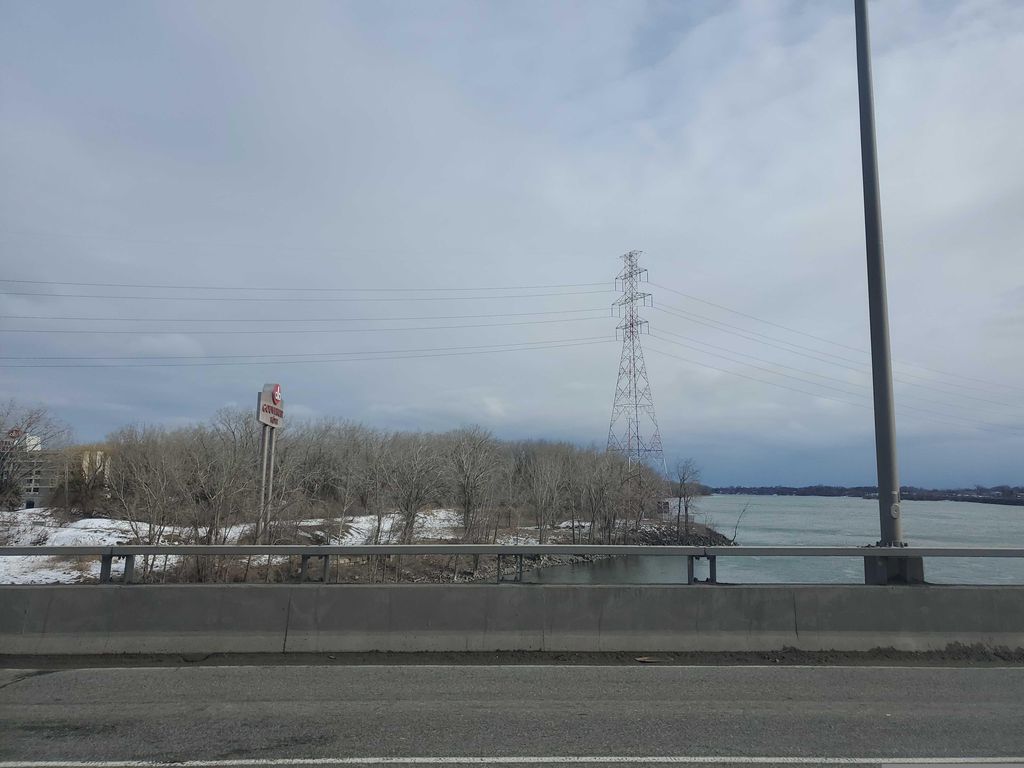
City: montreal